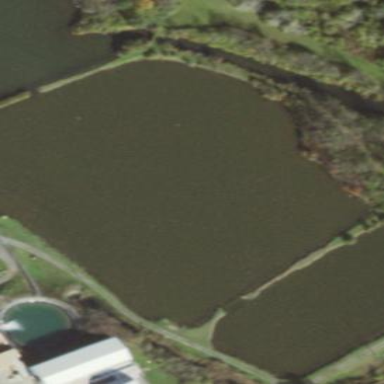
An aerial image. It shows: Peaceful pond surrounded by nature.